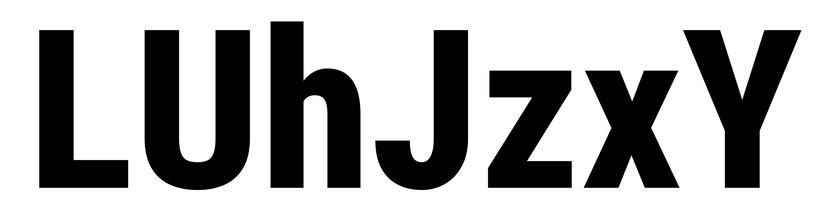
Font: Roboto_Condensed_ExtraBold